Interaction volume radius: 5 \u00c5
Interaction volume height: 10 \u00c5
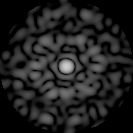
Disorder parameter: 0.8652